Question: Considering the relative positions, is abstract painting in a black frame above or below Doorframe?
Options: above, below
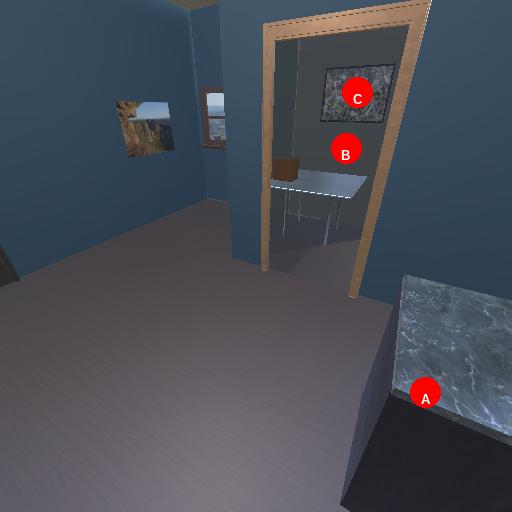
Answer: above